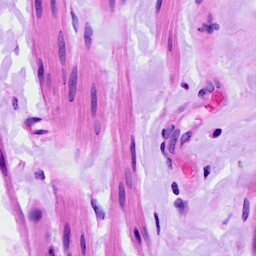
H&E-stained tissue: Ovarian